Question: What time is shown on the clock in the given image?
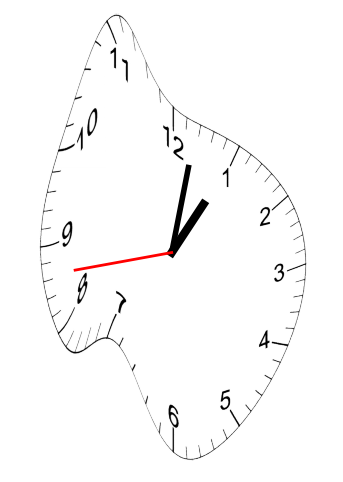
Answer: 01:01:43